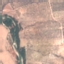
Land use / land cover: PermanentCrop